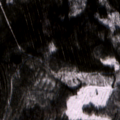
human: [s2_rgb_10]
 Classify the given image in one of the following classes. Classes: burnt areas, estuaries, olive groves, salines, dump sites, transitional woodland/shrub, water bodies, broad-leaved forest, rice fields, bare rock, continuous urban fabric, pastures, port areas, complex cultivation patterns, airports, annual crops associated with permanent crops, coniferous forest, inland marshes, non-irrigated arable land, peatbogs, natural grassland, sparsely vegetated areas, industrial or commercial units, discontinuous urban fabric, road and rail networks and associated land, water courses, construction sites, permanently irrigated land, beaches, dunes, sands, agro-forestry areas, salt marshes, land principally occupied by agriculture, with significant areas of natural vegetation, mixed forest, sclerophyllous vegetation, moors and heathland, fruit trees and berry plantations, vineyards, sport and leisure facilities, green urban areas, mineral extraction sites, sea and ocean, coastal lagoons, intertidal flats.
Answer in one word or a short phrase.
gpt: coniferous forest, mixed forest